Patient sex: F
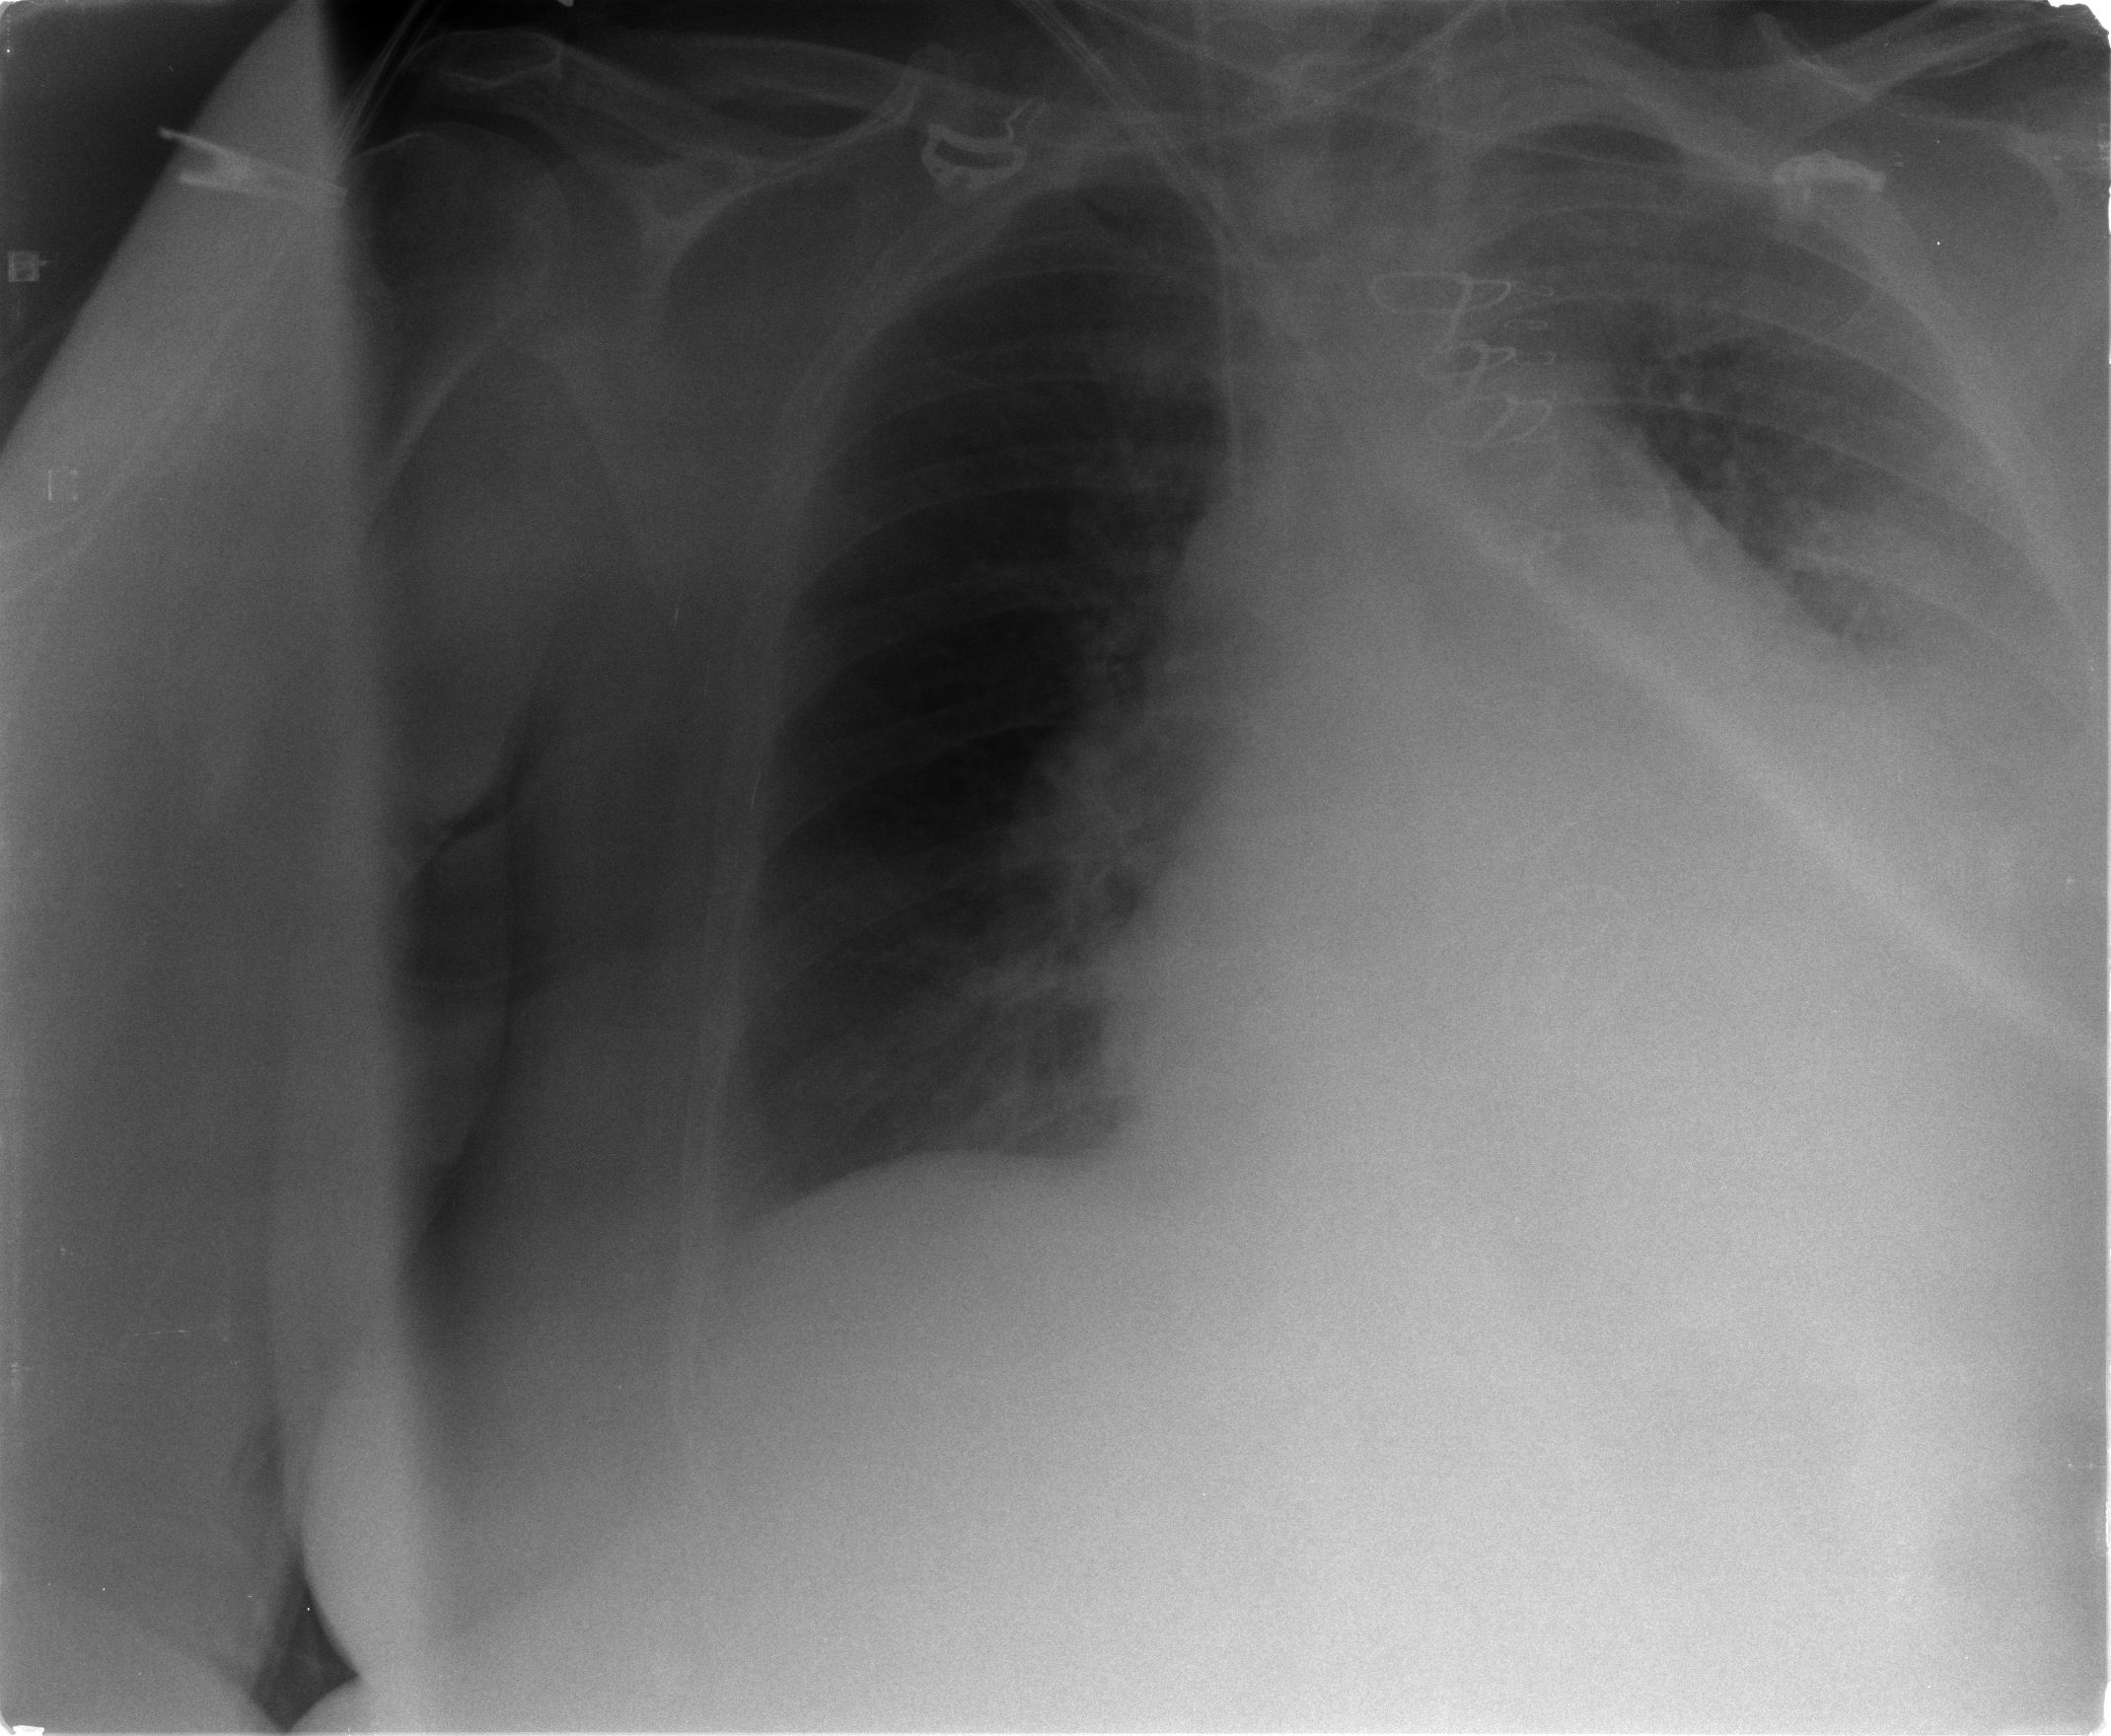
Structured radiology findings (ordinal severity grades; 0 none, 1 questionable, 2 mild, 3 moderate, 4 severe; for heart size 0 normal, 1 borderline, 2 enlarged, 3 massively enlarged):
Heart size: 3
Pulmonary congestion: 2
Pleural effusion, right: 0
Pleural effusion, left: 2
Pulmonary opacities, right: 0
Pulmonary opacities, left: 0
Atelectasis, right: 2
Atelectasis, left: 2